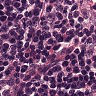
Metastatic tissue present: no